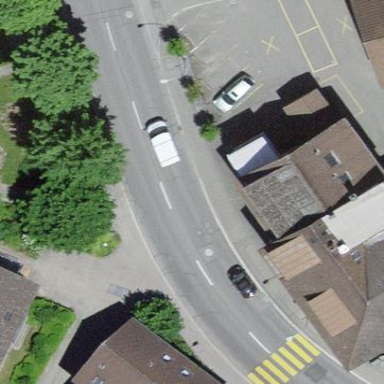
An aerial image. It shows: Residential building.